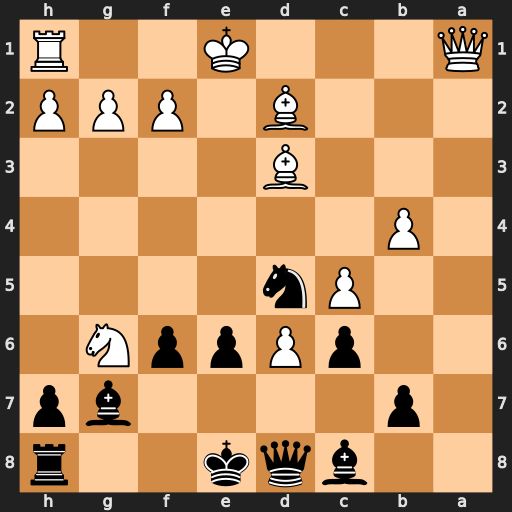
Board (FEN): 2bqk2r/1p4bp/2pPppN1/2Pn4/1P6/3B4/3B1PPP/Q3K2R
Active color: b
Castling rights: Kk
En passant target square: -
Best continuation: hxg6 Bxg6+ Kf8